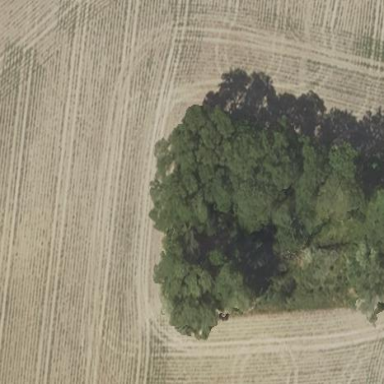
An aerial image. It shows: Woodland consisting of broadleaved trees.